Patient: sex M, age 69
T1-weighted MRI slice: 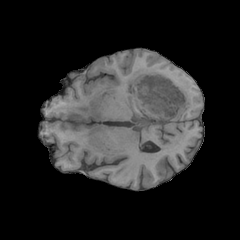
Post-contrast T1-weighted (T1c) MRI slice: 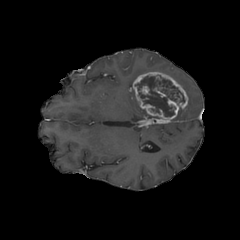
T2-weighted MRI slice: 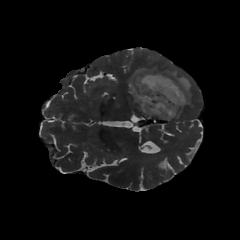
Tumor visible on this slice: yes
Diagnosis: Glioblastoma, IDH-wildtype
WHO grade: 4